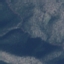
Label: HerbaceousVegetation